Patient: sex M, age 43
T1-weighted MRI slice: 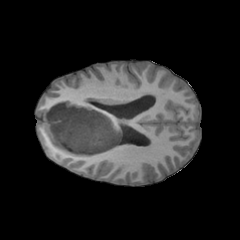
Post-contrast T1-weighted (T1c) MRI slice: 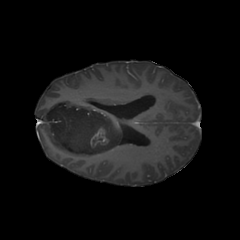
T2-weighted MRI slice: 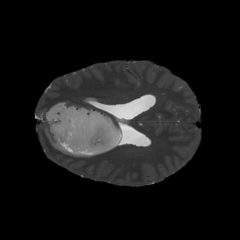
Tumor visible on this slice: yes
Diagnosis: Astrocytoma, IDH-mutant
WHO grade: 4